Aerial crown-view tile of a tropical tree (Barro Colorado Island, Panama), acquired 20250217:
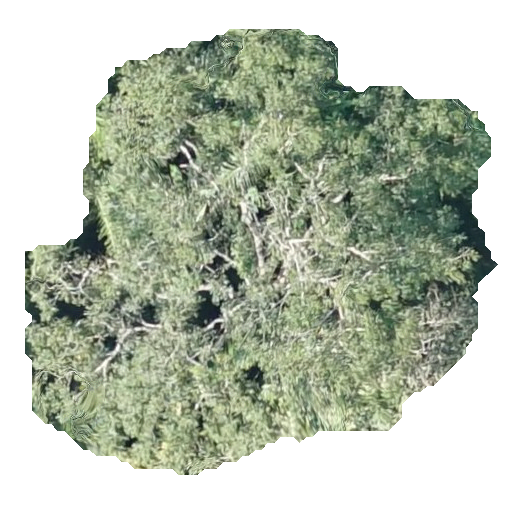
Species: Zanthoxylum ekmanii
GBIF accepted scientific name: Zanthoxylum ekmanii
Crown area: 227.834 m²